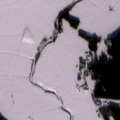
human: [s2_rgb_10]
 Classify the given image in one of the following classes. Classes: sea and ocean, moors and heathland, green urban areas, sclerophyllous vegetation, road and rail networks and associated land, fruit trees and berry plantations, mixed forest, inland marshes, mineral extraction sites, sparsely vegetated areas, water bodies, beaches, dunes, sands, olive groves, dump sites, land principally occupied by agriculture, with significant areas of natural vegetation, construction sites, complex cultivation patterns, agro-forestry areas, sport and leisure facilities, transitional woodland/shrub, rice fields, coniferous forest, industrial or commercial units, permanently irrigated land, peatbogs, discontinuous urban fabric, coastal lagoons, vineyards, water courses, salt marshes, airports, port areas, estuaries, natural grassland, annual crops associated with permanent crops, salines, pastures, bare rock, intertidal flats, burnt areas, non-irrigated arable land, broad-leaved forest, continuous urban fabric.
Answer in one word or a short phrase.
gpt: non-irrigated arable land, land principally occupied by agriculture, with significant areas of natural vegetation, coniferous forest, mixed forest